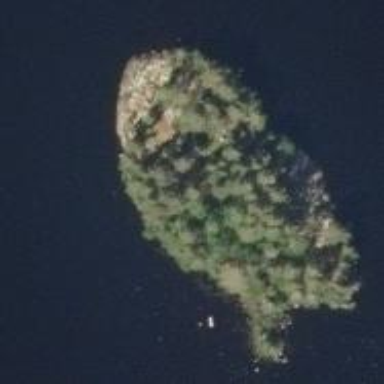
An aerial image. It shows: Islet.